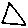
Label: triangle